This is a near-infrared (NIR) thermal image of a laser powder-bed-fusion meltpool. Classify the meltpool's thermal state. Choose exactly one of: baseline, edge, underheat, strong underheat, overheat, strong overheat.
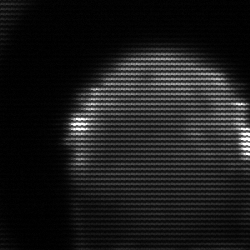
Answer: edge